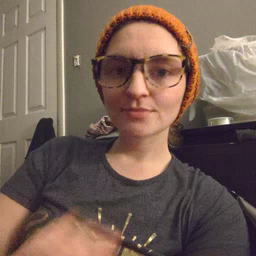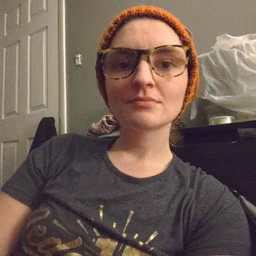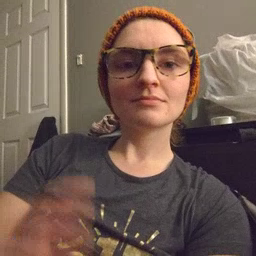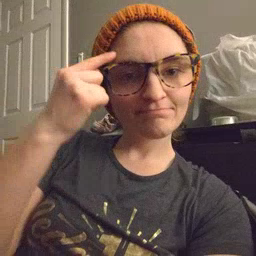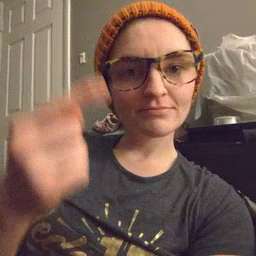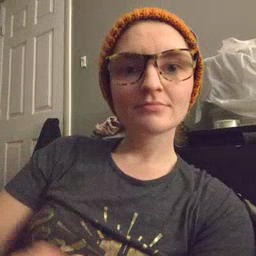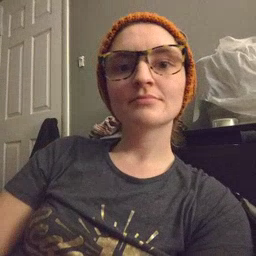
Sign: penny